Question: It is required to place a number of queens so that there is a queen in each row and column. Find the number of different placements of queens that satisfy the constraint that queens cannot attack each other. Now that some queens have been placed in the existing picture, how many different combinations of placements are there for the remaining queens?
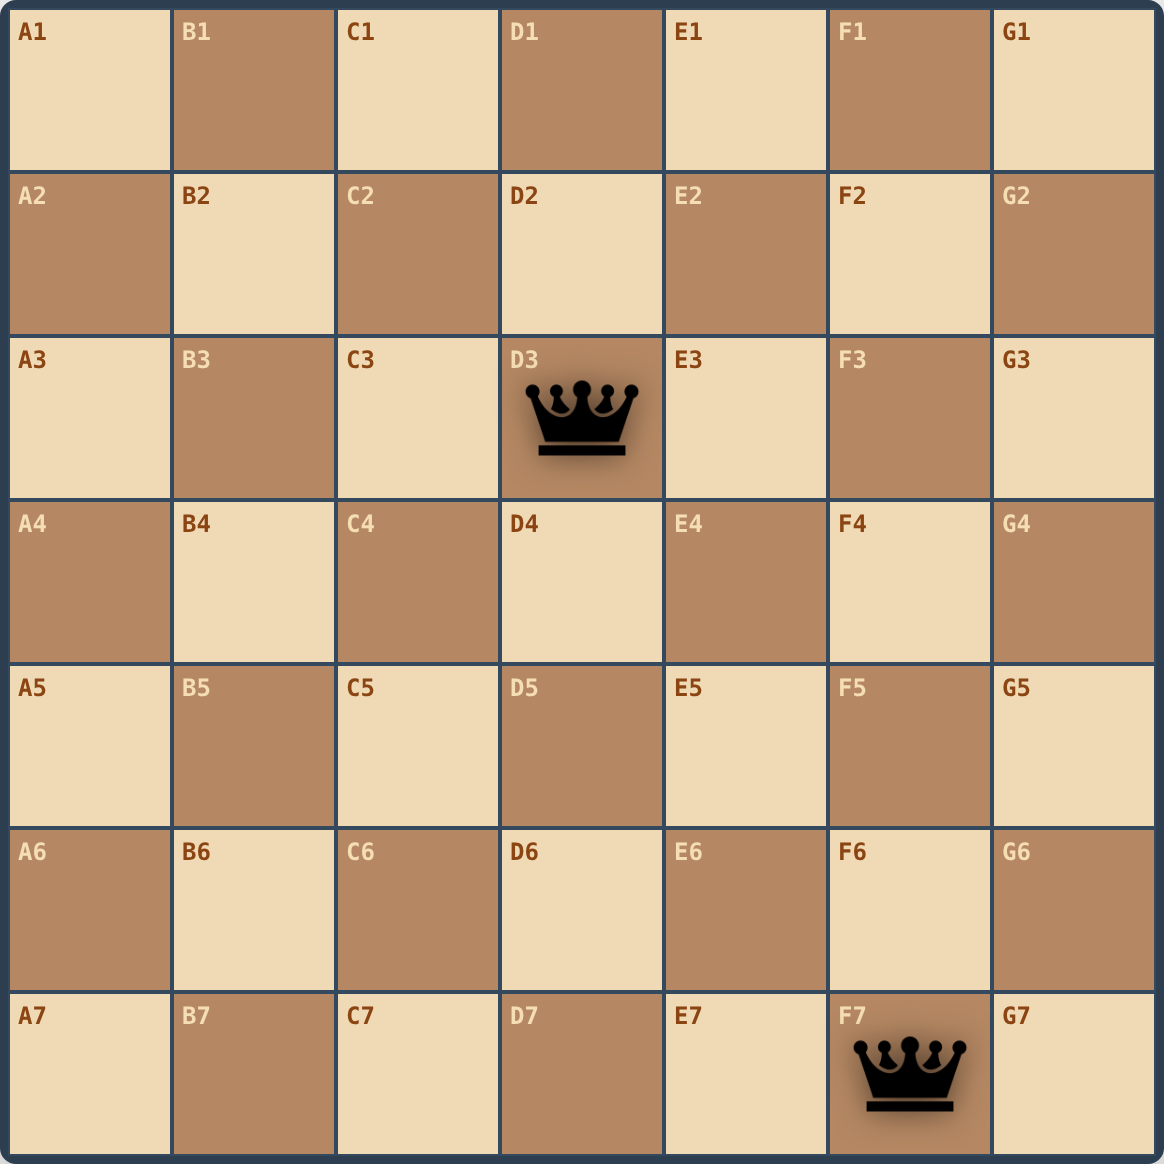
Answer: 1